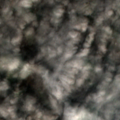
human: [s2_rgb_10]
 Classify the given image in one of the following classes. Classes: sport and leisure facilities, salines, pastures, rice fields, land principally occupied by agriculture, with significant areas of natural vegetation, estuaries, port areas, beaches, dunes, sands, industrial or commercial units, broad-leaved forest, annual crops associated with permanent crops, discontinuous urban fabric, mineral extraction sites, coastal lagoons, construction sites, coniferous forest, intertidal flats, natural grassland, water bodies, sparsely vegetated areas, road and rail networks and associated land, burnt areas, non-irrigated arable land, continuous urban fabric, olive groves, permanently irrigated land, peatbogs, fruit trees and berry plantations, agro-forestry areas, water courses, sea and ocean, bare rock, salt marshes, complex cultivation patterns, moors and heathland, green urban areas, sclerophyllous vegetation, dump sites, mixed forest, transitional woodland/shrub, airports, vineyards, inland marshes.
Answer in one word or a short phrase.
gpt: discontinuous urban fabric, non-irrigated arable land